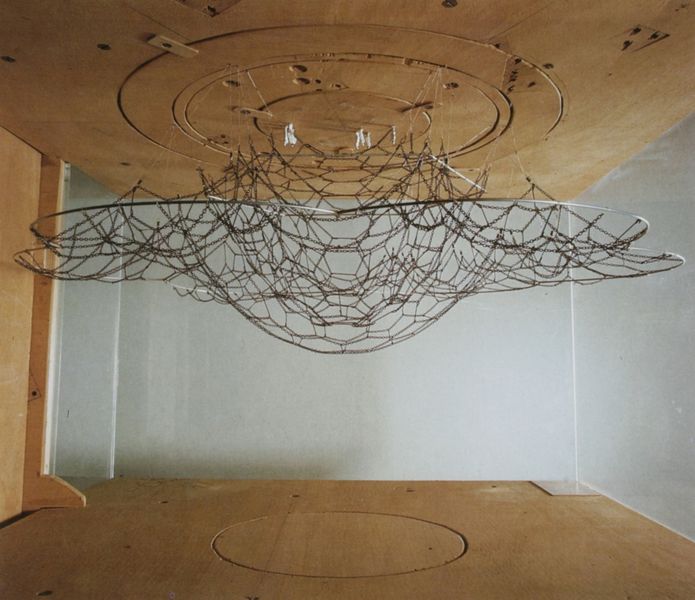
Titel: Gewölbestudie, Hängemodell
Künstler: Frei Otto
Schlagwörter: braun, grau, holz, raum, weiss, wand, boden, decke, kreis, flächen, luft, kordel, plastik, foto, fotografie, photographie, wände, wei, kreise, löcher, photo, ecken, konsole, netz, draht, aufnahme, installation, montage, riegel, spinnennetz, farbaufnahme, rauminstallation, ufo, halterungen, frabfoto